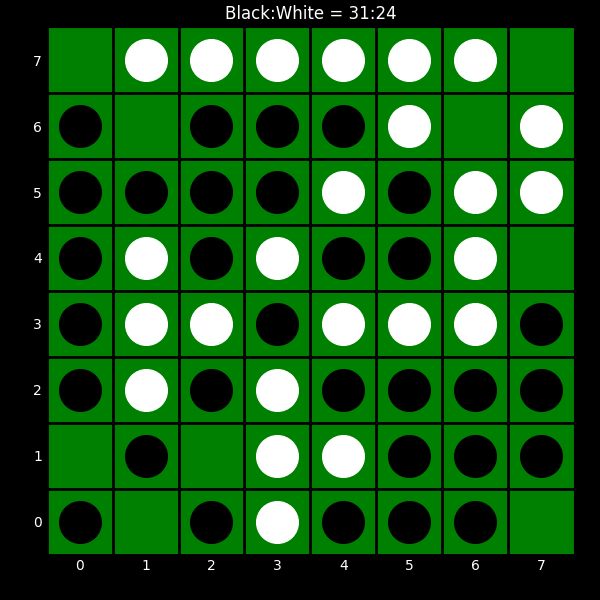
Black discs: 31
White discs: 24